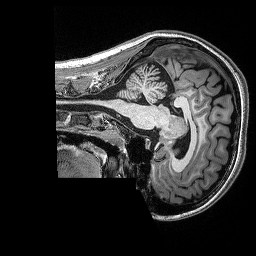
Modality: T1w
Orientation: sagittal